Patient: sex M, age 57
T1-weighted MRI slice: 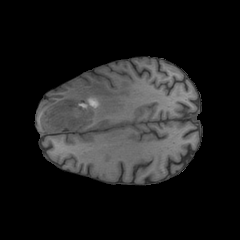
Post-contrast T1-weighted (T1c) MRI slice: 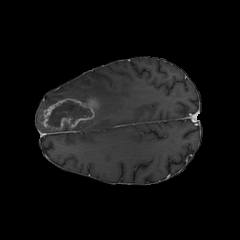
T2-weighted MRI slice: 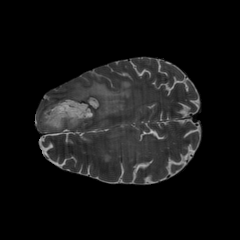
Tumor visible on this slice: yes
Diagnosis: Glioblastoma, IDH-wildtype
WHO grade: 4